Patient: sex M, age 47
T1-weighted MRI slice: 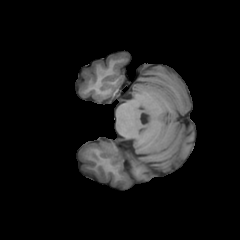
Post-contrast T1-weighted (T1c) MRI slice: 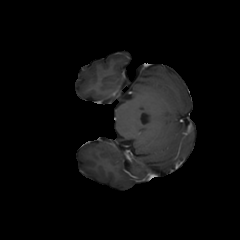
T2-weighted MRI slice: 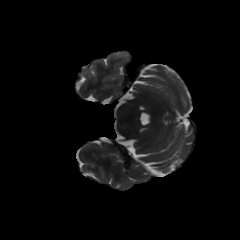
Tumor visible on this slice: no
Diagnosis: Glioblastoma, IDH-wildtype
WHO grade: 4